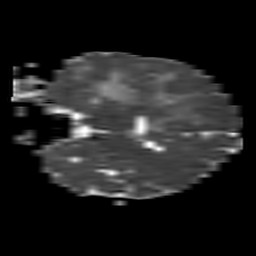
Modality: ADC
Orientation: coronal
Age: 70
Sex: female
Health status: ill
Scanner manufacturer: philips
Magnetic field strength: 3 T
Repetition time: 3.8 s
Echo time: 0.09 s